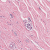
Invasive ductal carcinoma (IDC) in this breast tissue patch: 0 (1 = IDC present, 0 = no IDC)